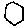
Label: hexagon